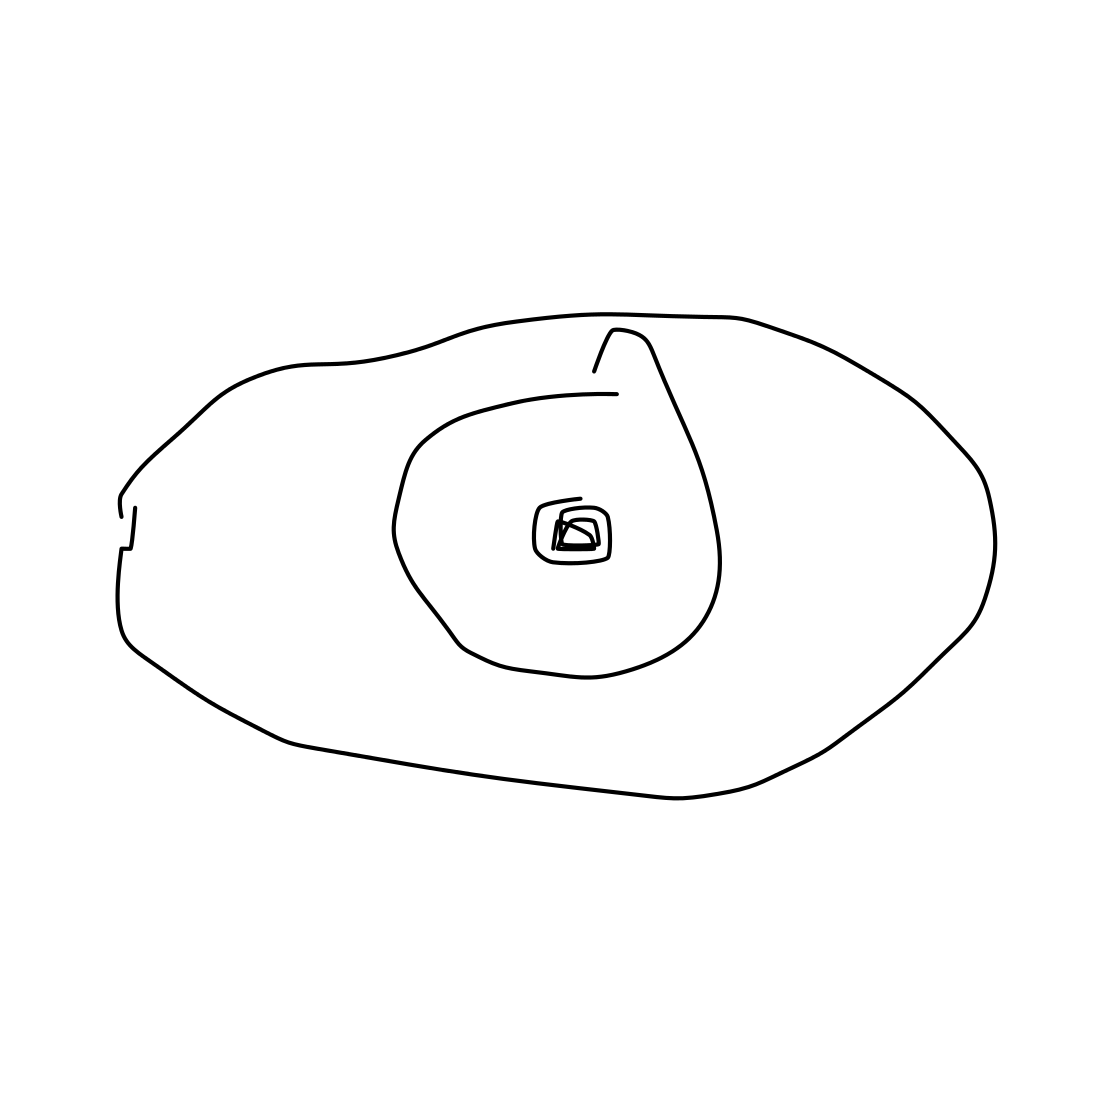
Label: eye